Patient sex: M
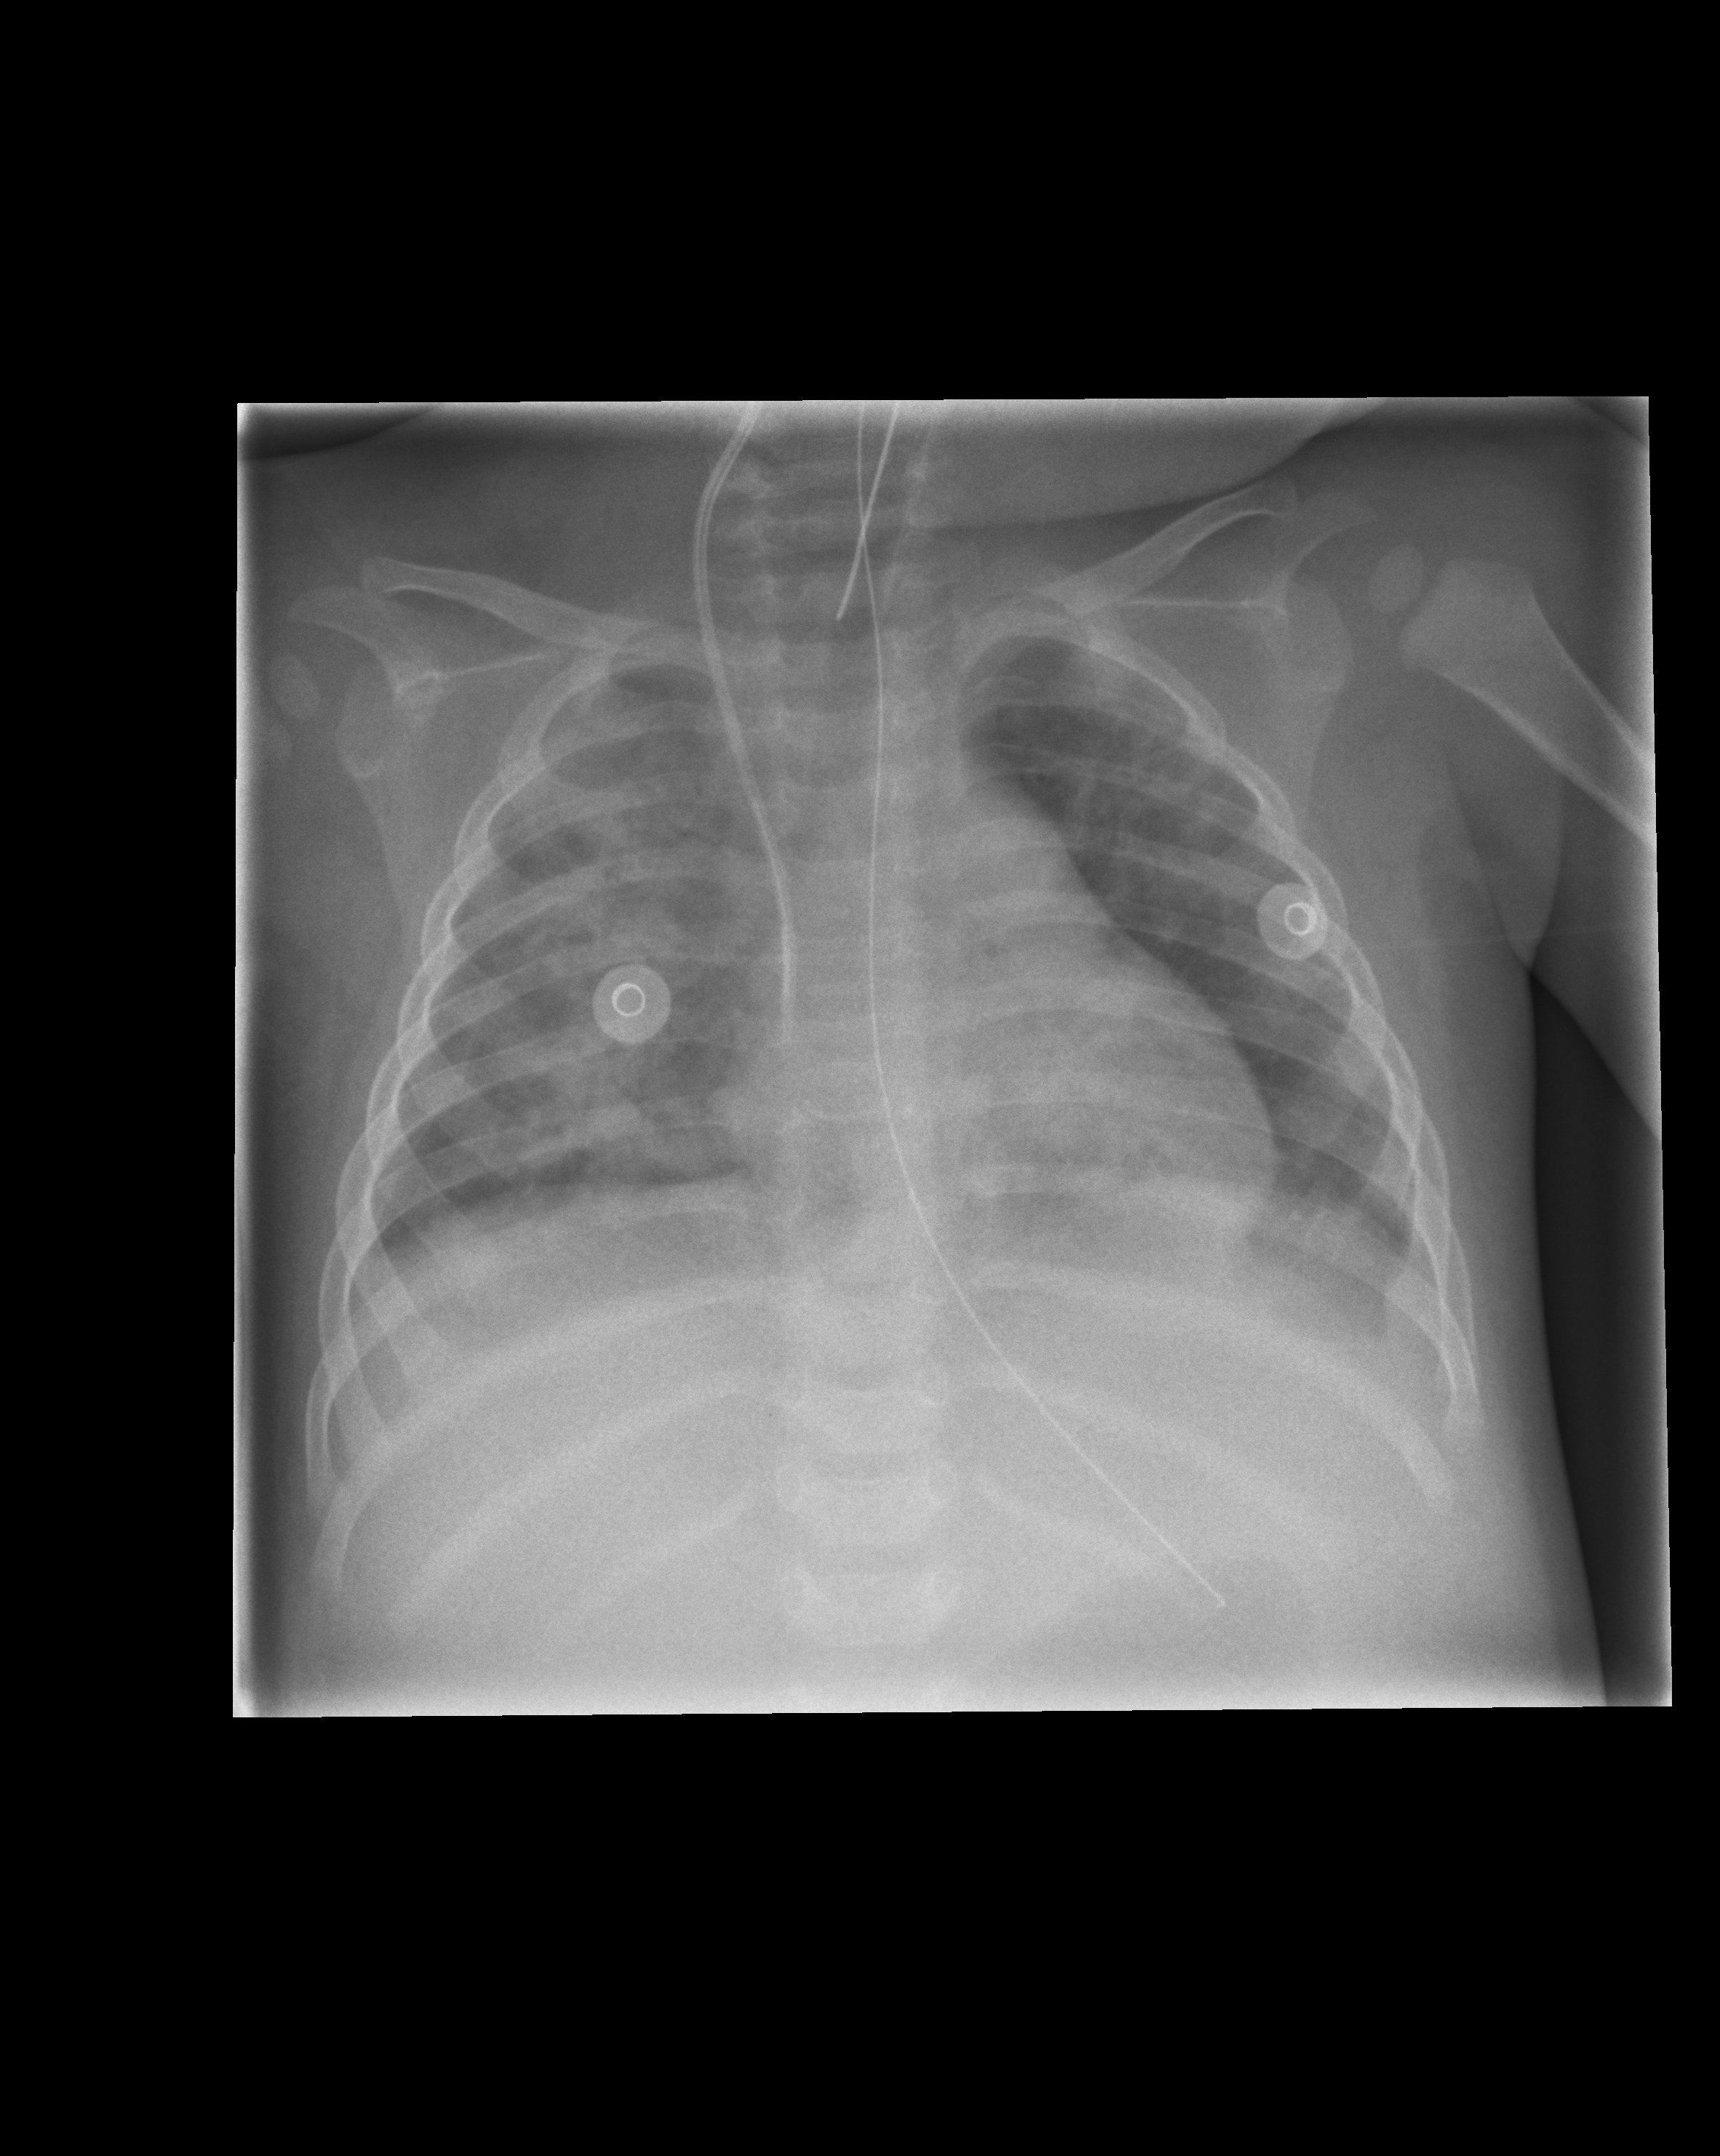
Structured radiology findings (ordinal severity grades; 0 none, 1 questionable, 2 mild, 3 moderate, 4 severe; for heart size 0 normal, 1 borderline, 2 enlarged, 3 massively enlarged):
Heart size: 0
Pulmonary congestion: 0
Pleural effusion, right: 2
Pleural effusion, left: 2
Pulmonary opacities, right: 3
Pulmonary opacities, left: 2
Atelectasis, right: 0
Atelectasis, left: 0